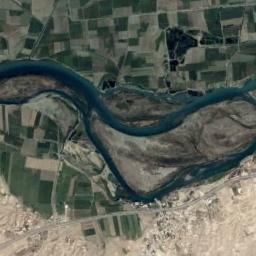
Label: river